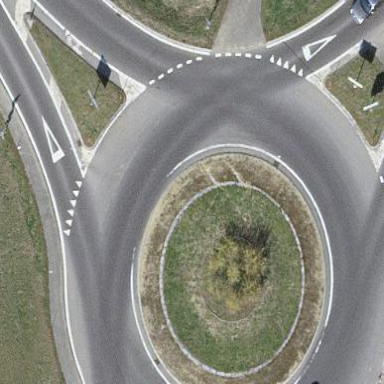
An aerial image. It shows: Tertiary road with asphalt surface leading to roundabout.